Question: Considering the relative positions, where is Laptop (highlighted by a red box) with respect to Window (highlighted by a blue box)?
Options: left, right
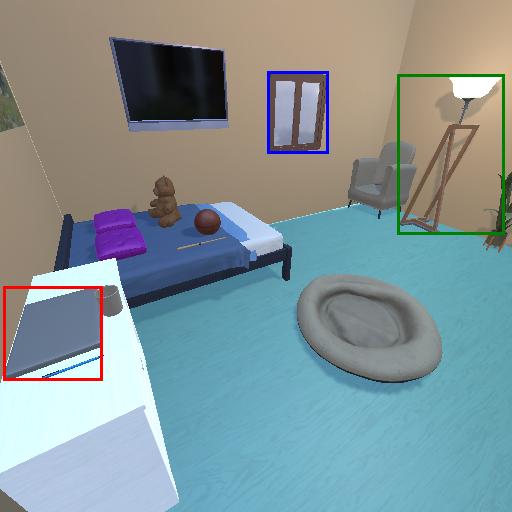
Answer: left